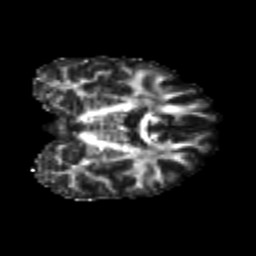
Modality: FA
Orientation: coronal
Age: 22
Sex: male
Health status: healthy
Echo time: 0.074 s